Question: I've got a fairly simple jquery-ui autocomplete box on my page. The HTML is simple and looks like this:
'''
<div class="control-group">
<label for="addCampaignUser"></label>
<div class="controls">
<input id="addCampaignUser" />
<button id="addCampaignUserButton">Add User</button>
</div>
</div>
'''
The JavaScript is a bit more complex, but still not too bad:
'''
$('#addCampaignUser').autocomplete({
minLength: 2,
source: function (request, response) {
var term = request.term;
if (term in cache) {
response(cache[term]);
return;
}
$.post("@Url.Action("ForCampaignAutoComplete", "CustomerUser")", { "searchTerm": request.term })
.done(function (data) {
console.log('{request: ' + JSON.stringify(request) + "}");
console.log('{data: ' + JSON.stringify(data) + "}");
cache[request.term] = data;
response(data);
})
.fail(function (err) {
console.error(err);
});
},
select: function (event, ui) {
console.log(ui.item ? "Selected: " + ui.item.Name : "Nothing selected, input was " + this.value);
},
close: function(event, ui) {
console.log("closed: " + event);
}
})
.data("ui-autocomplete")._renderItem = function (ul, item) {
return $("<li>").append("<a>" + item.Name + " (" + item.CustomerName + ")</a>").appendTo(ul);
};
'''
Everything seems to work as expected:

The problem is that as soon as I mouse over any of the items in the list, or if I try to select one of the items via up/down arrow, the list closes, without anything being selected (or the 'select' or 'focus' events firing).
I've tried removing the '<a>' tags around the item.Name in the '.data("ui-autocomplete")' handler, like so:
'''
.data("ui-autocomplete")._renderItem = function (ul, item) {
return $("<li>").append(item.Name + " (" + item.CustomerName + ")").appendTo(ul);
};
'''
That fixes the auto-close problem, but then nothing ever gets selected.
I've tried disabling all the various add-ons and libraries that might be interfering, but nothing so far. I'm using jquery-2.0.3.js and jquery-ui-1.10.3.js.
Am I doing something obviously wrong?
[Edit: Including code for entire page, as requested]
'''
<!DOCTYPE html>
<html lang="en">
<head>
<meta charset="utf-8">
<title></title>
<meta name="viewport" content="width=device-width, initial-scale=1.0">
<link href="/Content/bootstrap?v=j_-_1Zyowtnxf-sjdU3kRasY7Qp7ZP_jWGqEkV333nA1" rel="stylesheet"/>
<!-- Le HTML5 shim, for IE6-8 support of HTML5 elements -->
<!--[if lt IE 9]>
<script src="/scripts/html5shiv.js"></script>
<![endif]-->
</head>
<body>
<div class="navbar navbar-fixed-top">
<div class="navbar-inner">
<div class="container">
<a class="btn btn-navbar" data-toggle="collapse" data-target=".nav-collapse">
<span class="icon-bar"></span>
<span class="icon-bar"></span>
<span class="icon-bar"></span>
</a>
<a class="brand" href="/">Payboard</a>
<div class="nav-collapse collapse">
<ul class="nav">
<li><a href="/customer/index">Customers</a></li><li><a href="/campaign/index">Campaigns</a></li><li><a href="/integration/index">Integrations</a></li><li><a href="/account/index">Account</a></li><li><a href="/account/logout">Logout</a></li><li><a href="/test/index">Test</a></li>
</ul>
</div>
</div>
</div>
</div>
<div class="container">
<h2>AutoComplete</h2>
<h4>End users assigned to the campaign</h4>
<div class="control-group">
<label for="addCampaignUser"></label>
<div class="controls">
<input id="addCampaignUser" />
<button id="addCampaignUserButton">Add User</button>
</div>
</div>
<hr>
<footer>
<p>&copy; Payboard 2013</p>
</footer>
</div>
<script src="/Scripts/jquery-2.0.3.js"></script>
<script src="/Scripts/jquery-ui-1.10.3.js"></script>
<script src="/Scripts/jquery.unobtrusive-ajax.js"></script>
<script src="/Scripts/jquery.validate.js"></script>
<script src="/Scripts/jquery.validate.unobtrusive-custom-for-bootstrap.js"></script>
<script src="/Scripts/jquery.validate.unobtrusive.js"></script>
<script src="/Scripts/flot/jquery.flot.js"></script>
<script src="/Scripts/flot/jquery.flot.time.js"></script>
<script src="/Scripts/flot/jquery.flot.stack.js"></script>
<script src="/Scripts/flot/jquery.flot.categories.js"></script>
<script src="/Scripts/bootstrap.js"></script>
<script src="//ajax.googleapis.com/ajax/libs/jqueryui/1.10.3/jquery-ui.min.js"></script>
<!-- Payboard JS bundle -->
<script src="/Scripts/knockout-2.3.0.debug.js"></script>
<script src="/Scripts/jquery.event.drag.js"></script>
<script src="/Scripts/SlickGrid/slick.core.js"></script>
<script src="/Scripts/SlickGrid/slick.formatters.js"></script>
<script src="/Scripts/SlickGrid/slick.grid.js"></script>
<script src="/Scripts/require.js"></script>
<script src="/Scripts/jquery.signalR-1.1.3.js"></script>
<script src="/Scripts/linq.js"></script>
<script src="/Scripts/Payboard/Main.js"></script>
<script src="/Scripts/dateformat.js"></script>
<script type="text/javascript">
// Payboard.ready(function () {
$(function () {
var cache = {};
$('#addCampaignUser').autocomplete({
minLength: 2,
source: function (request, response) {
var term = request.term;
if (term in cache) {
response(cache[term]);
return;
}
$.post("/CustomerUser/ForCampaignAutoComplete", { "searchTerm": request.term })
.done(function (data) {
console.log('request: ' + JSON.stringify(request));
console.log('data: ' + JSON.stringify(data));
cache[request.term] = data;
response(data);
})
.fail(function (err) {
console.error(err);
});
},
select: function (event, ui) {
console.log(ui.item ? "Selected: " + ui.item.Name : "Nothing selected, input was " + this.value);
},
focus: function (event, ui) {
console.log(ui.item ? "Focused: " + ui.item.Name : "Nothing focused, input was " + this.value);
}
})
.data("ui-autocomplete")._renderItem = function (ul, item) {
return $("<li>").append("<a>" + item.Name + " (" + item.CustomerName + ")</a>").appendTo(ul);
// return $("<li>").append(item.Name + " (" + item.CustomerName + ")").appendTo(ul);
};
});
</script>
</body>
</html>
'''
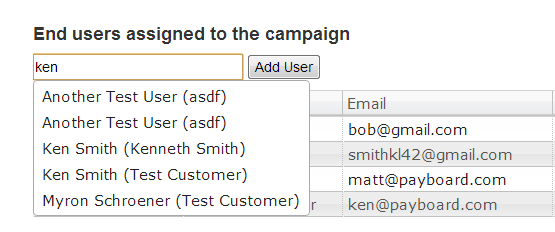
Answer: Looks like you're including jQueryUI twice. Once here:
'''
<script src="/Scripts/jquery-ui-1.10.3.js"></script>
'''
and again here:
'''
<script src="//ajax.googleapis.com/ajax/libs/jqueryui/1.10.3/jquery-ui.min.js"></script>
'''
This could be causing your problem--remove one of the references.